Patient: sex M, age 29
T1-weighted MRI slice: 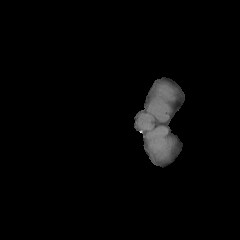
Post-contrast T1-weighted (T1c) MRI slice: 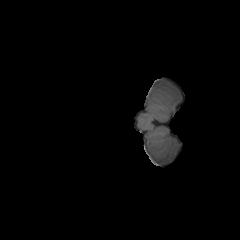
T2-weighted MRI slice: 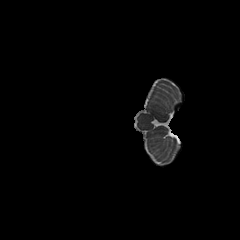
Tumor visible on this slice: no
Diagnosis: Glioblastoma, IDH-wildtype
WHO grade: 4